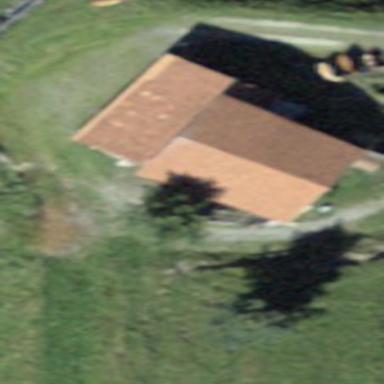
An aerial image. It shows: Cabin is depicted in the image.